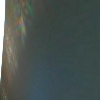
Label: sunburn